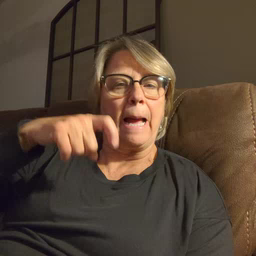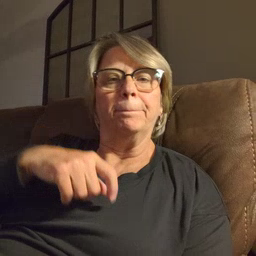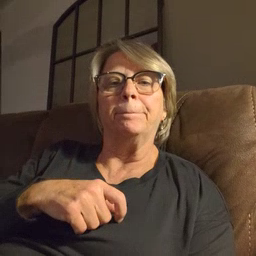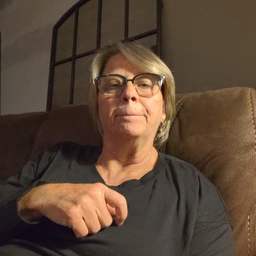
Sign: time